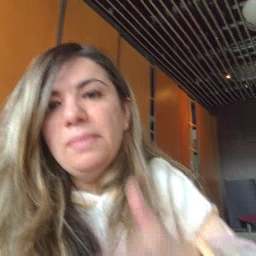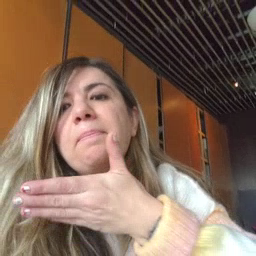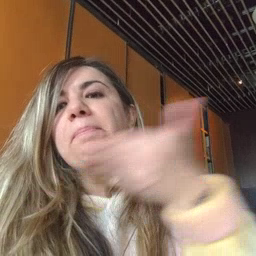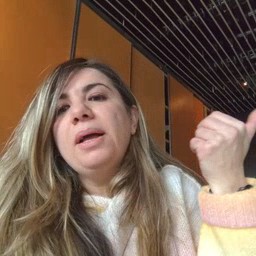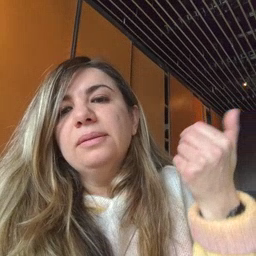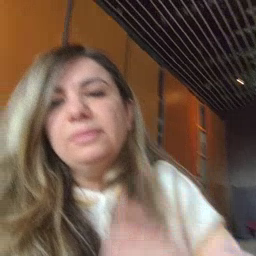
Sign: better